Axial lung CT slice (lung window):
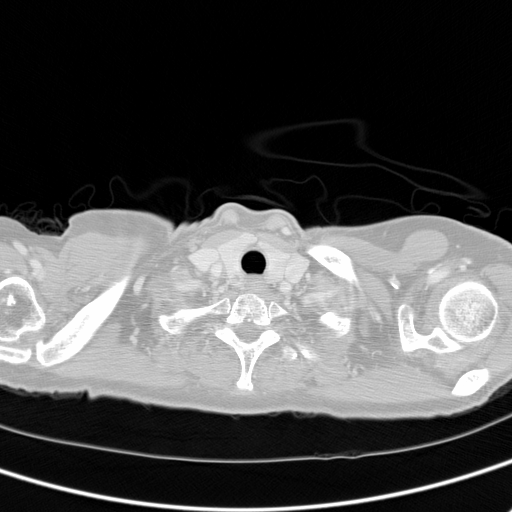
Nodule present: no